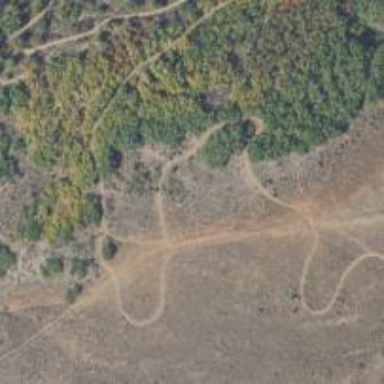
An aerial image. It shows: Path with excellent visibility for trail.